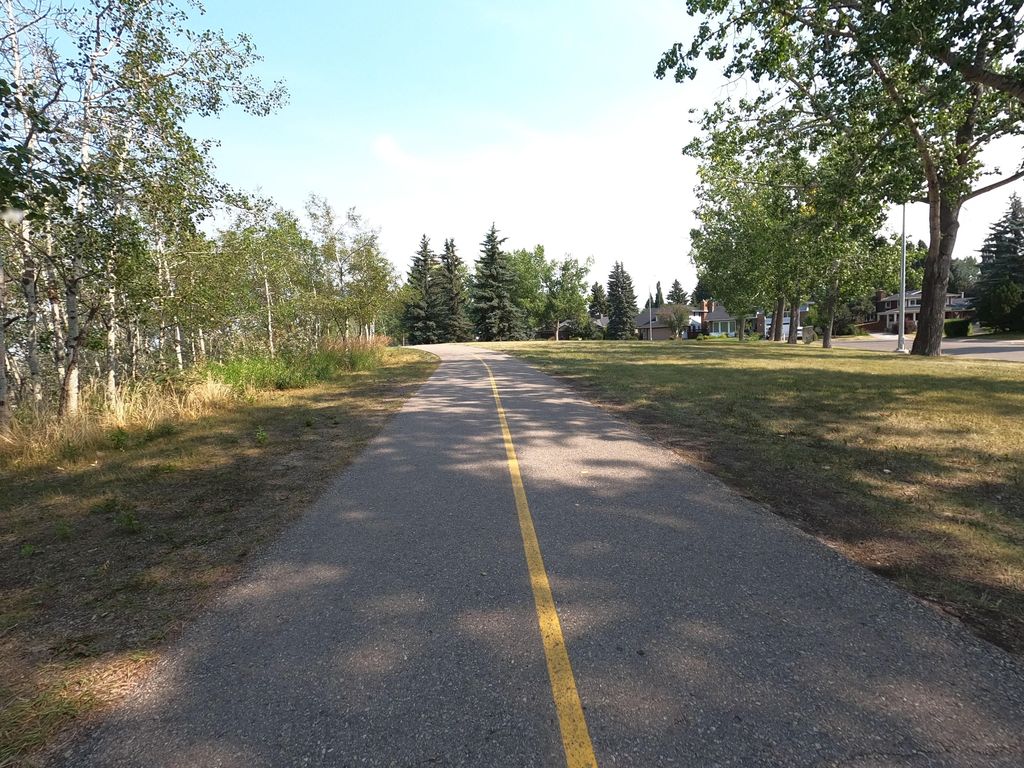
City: calgary